Field crop: tomato
Growth stage: 1
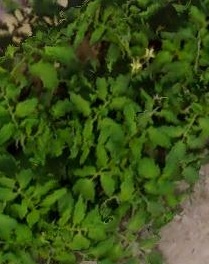
Species: tomato